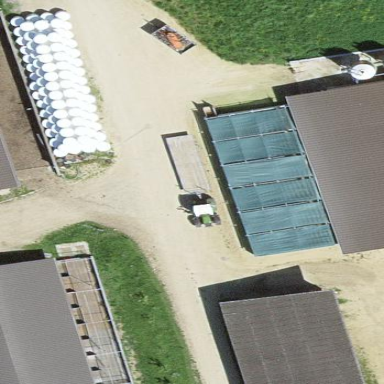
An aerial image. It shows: Farmyard area.